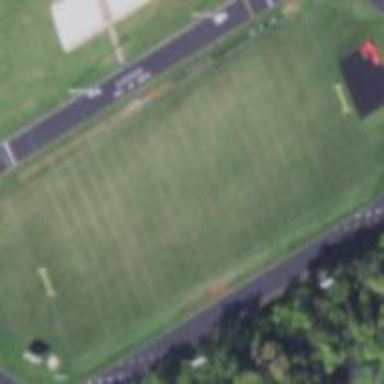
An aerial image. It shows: Grass pitch designated for American football.